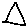
Label: triangle